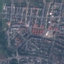
Label: Residential